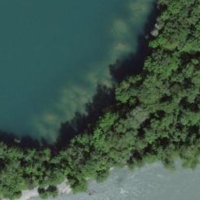
EUNIS habitat code: 14
Species observed at this site:
Lathraea squamaria
Mercurialis perennis